Question: I would like use 'scanf()' to read the following table:
'''
Q 1 3
U 2 6
Q 2 5
U 4 8
'''
This is my code:
'''
#include <stdio.h>
#include <stdlib.h>
void main() {
int *a;
int i, j;
a = (int *) malloc(4 * 3 *sizeof(int));
printf("input:
");
for (i = 0; i < 4; i++) {
for (j = 0; j < 3; j++) {
scanf("%d", a + 3 * i + j);
}
}
printf("output:
");
for (i = 0; i < 4; i++) {
for (j = 0; j < 3; j++) {
printf("%d ", a[3*i+j]);
}
printf("
");
}
}
'''

However, when I input the first line 'Q 1 3', this program end. I don't know why?
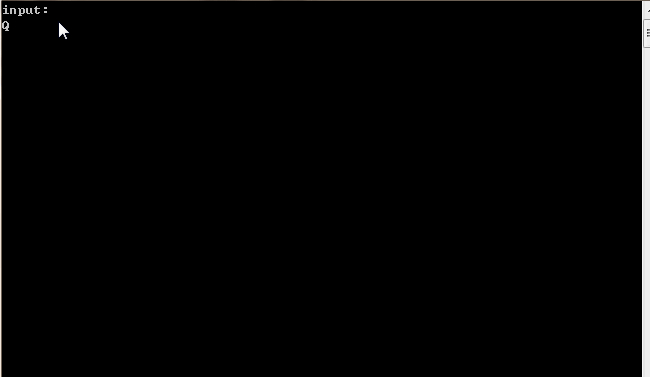
Answer: This happens because you provided a non-numeric input to your program that wants to read a number with '%d'. Since 'Q' is a number, 'scanf' fails.
However, your program is not paying attention to the return value of 'scanf', and keeps calling it in the failed state. The program thinks that it is getting some data, while in fact it does not.
To fix this, change the code to pass '%c' or '%s' when it reads the non-numeric character, check the return value of 'scanf', and get rid of invalid input when 'scanf' fails.
When you call 'scanf', it returns how many values corresponding to '%' specifiers it has provided. Here is how to check the return value of 'scanf':
'''
if (scanf("%d", a + 3 * i + j) == 1) {
... // The input is valid
} else {
fscanf(f, "%*[^
]"); // Ignore to end of line
}
'''